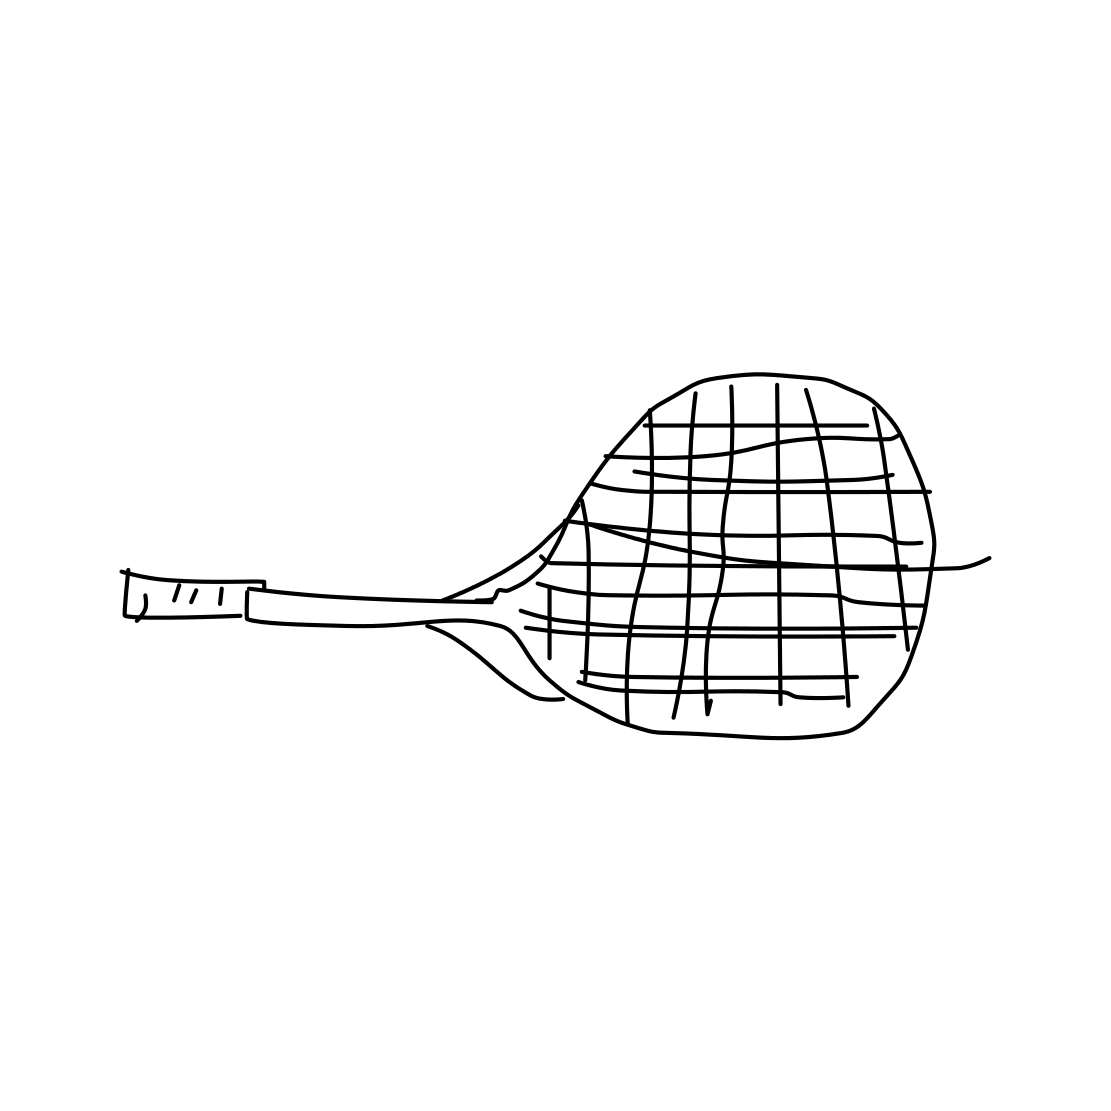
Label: tennis-racket